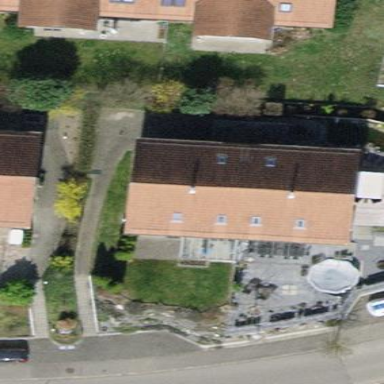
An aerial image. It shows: Semi-detached house with gabled roof.